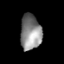
Tissue: lung
Cell type: T cells
Senescence score: 0.1842
Nuclear area (px): 723
Mean DAPI intensity: 137.62